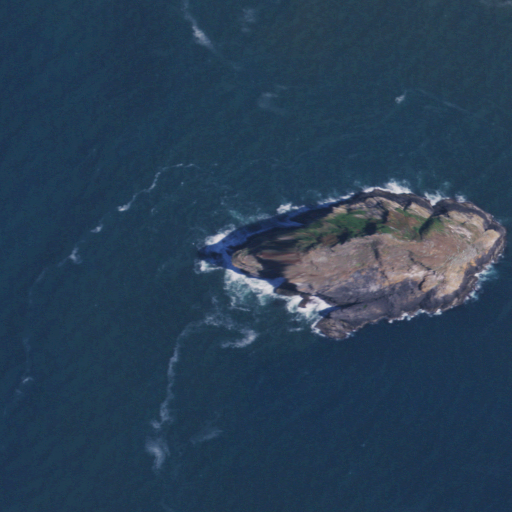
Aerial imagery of island in Oregon named Sisters Rocks containing open water and barren land